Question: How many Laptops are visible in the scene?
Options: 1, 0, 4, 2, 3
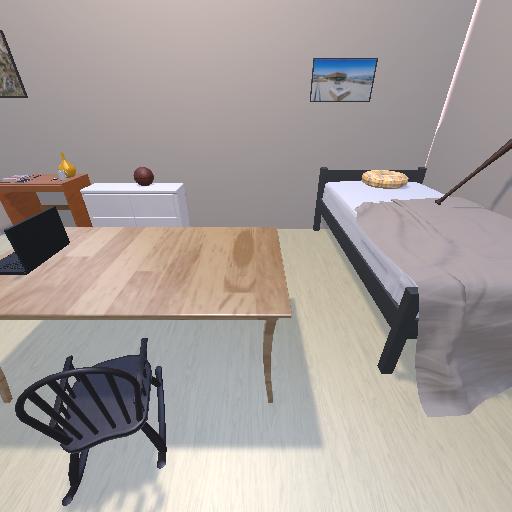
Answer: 1